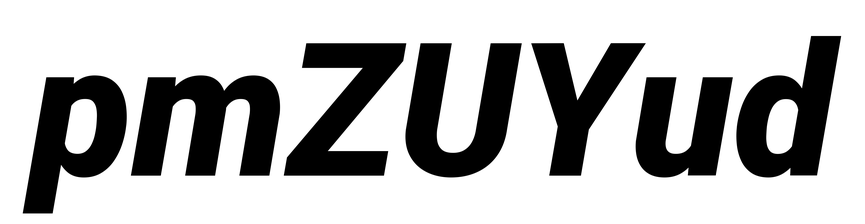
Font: Roboto-Italic_Black_Italic